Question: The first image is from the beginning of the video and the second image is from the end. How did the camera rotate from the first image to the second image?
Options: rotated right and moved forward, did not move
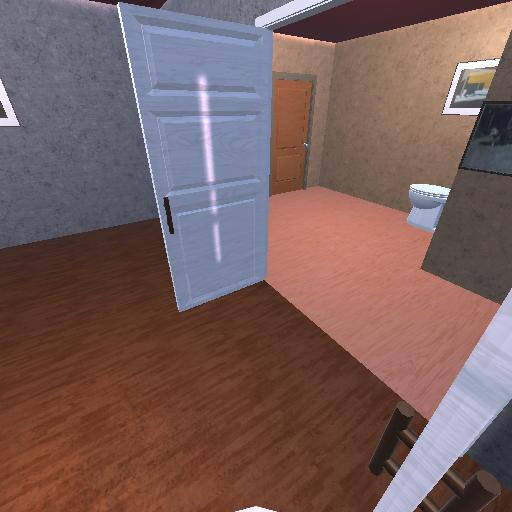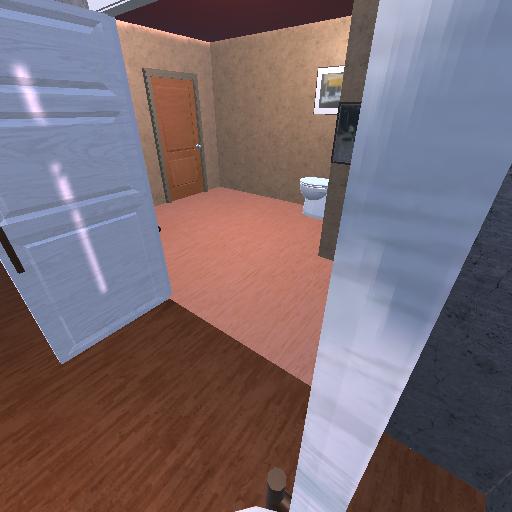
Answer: rotated right and moved forward